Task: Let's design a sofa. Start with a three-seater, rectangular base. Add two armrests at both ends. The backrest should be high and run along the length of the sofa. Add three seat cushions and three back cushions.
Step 417:
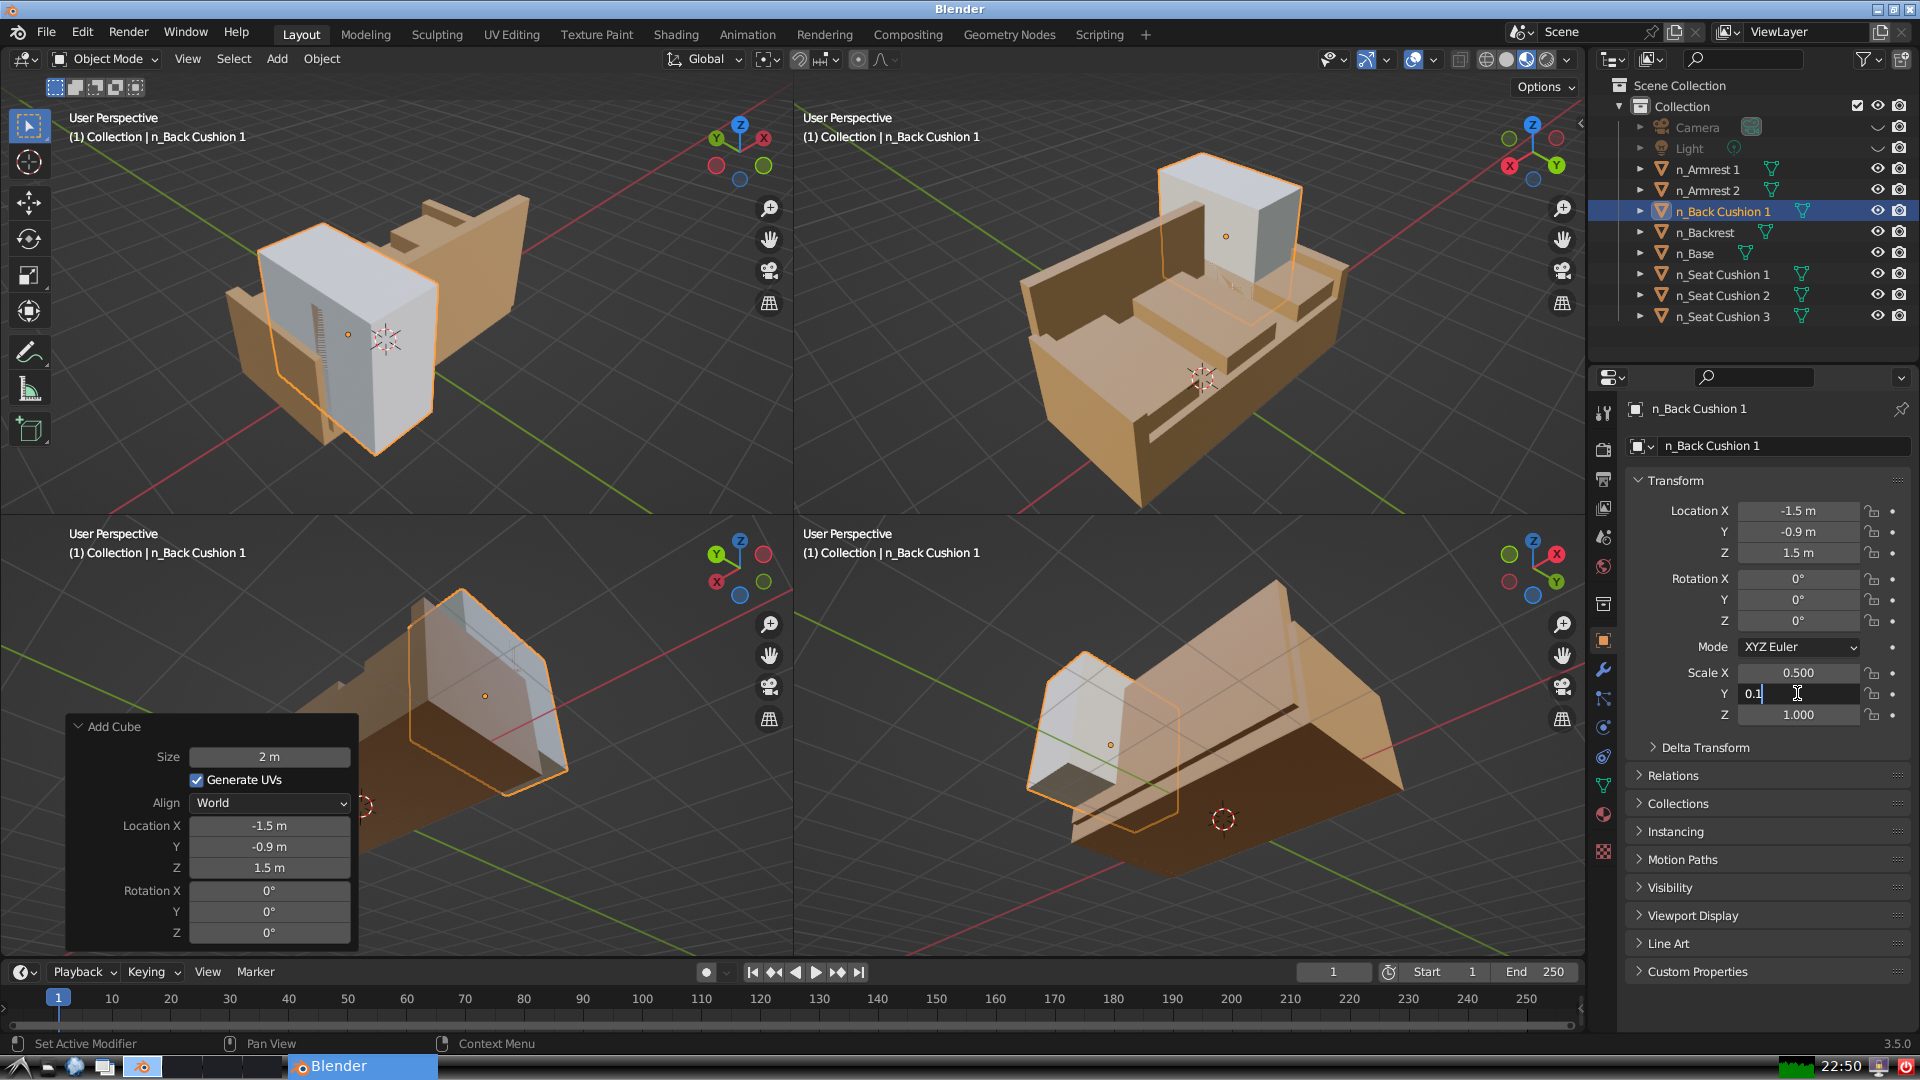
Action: {"key_press": ['Return']}